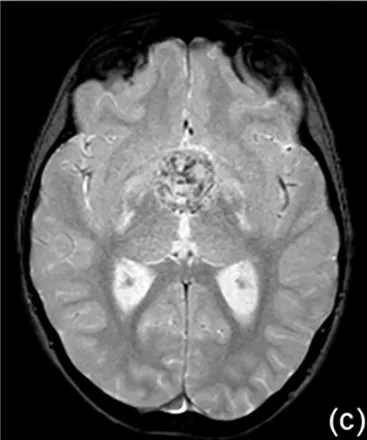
Brain magnetic resonance imaging at the time of diagnosis. . T2 sequence). Optic chiasma, hypothalamic-pineal peduncle and mammillary body are not recognizable.
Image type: radiology (mri)